Question: >
<URL>
Please I keep getting this error:
Fatal error: Cannot use object of type stdClass as array in C:\XAMMP\xampp\htdocs\Yemi\geograph\table.php on line 31
This is the php I am trying to run:

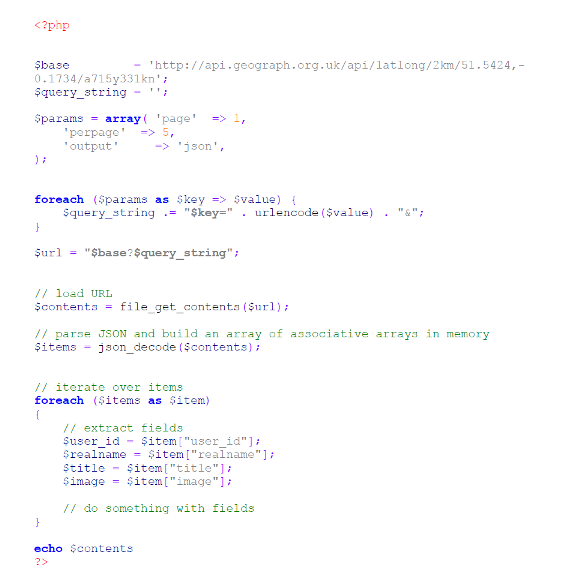
Answer: You are actually trying to access the object as array.
I can guess you are having problem when you are using 'json_decode' which is returning an object and inside the 'foreach' loop you are trying to access it like an associative array.
Passing the second argument as 'true' to 'json_decode' force it to return associative array.
Make the below change.
Change your this code line
'''
$items = json_decode($contents);
'''
To
'''
$items = json_decode($contents, true);
'''